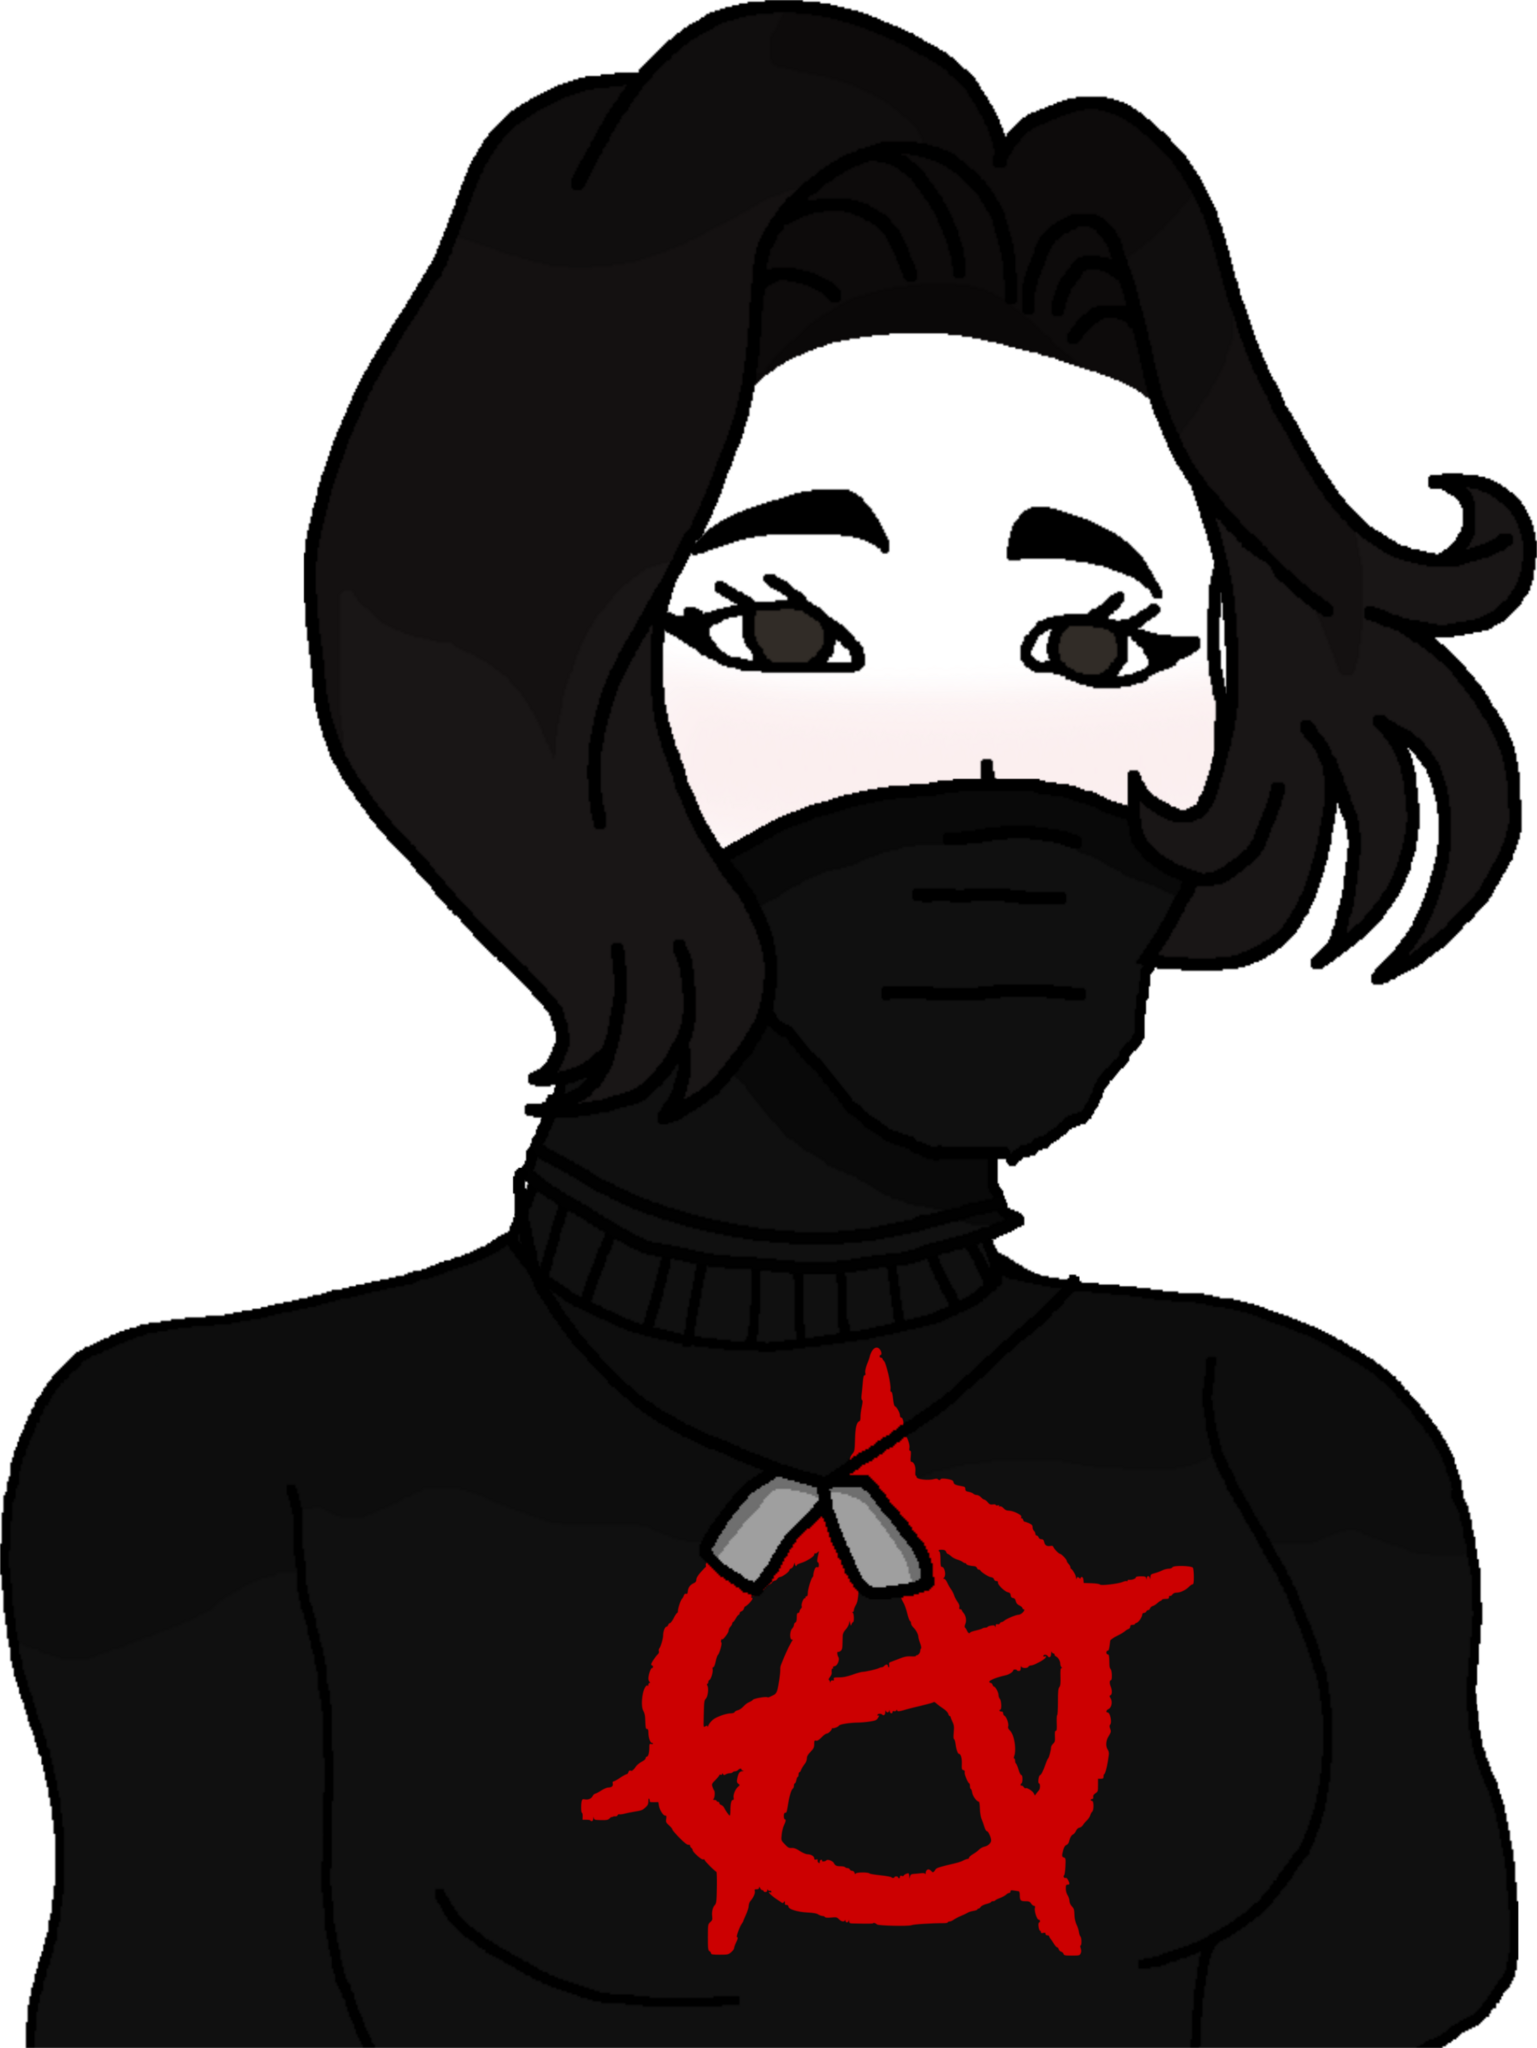
Label: 5_Doomer_Girl